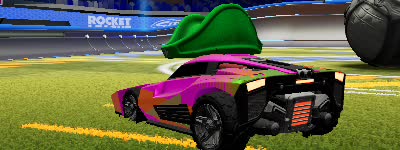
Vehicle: breakout